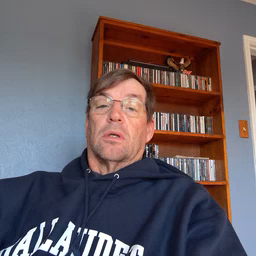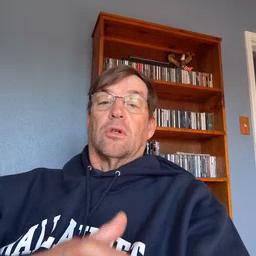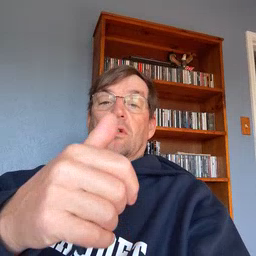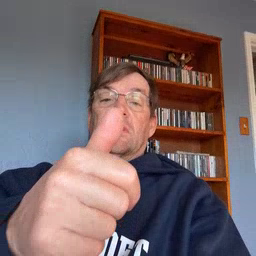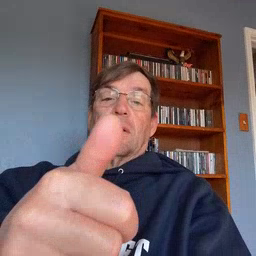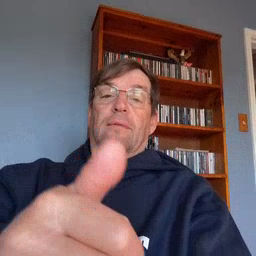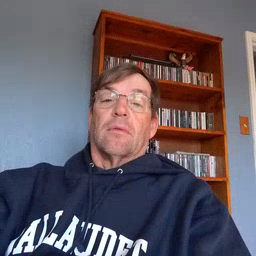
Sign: yourself